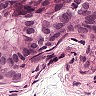
Metastatic tissue present: yes